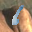
Label: 6